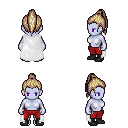
a pixel art fantasy rpg character, female body template, dark elf, purple skin, white cape, red pants, white blonde long topknot hairstyle, black shoes, four views (front, back, left, right), 2x2 character sprite sheet, small pixel art, hard edges, no anti-aliasing